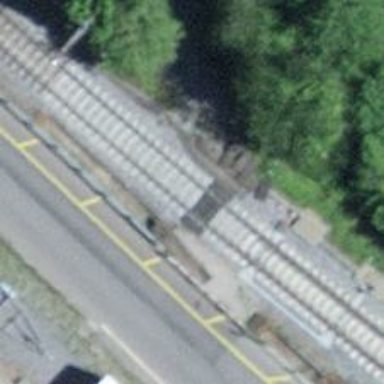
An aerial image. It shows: Railway level crossing.